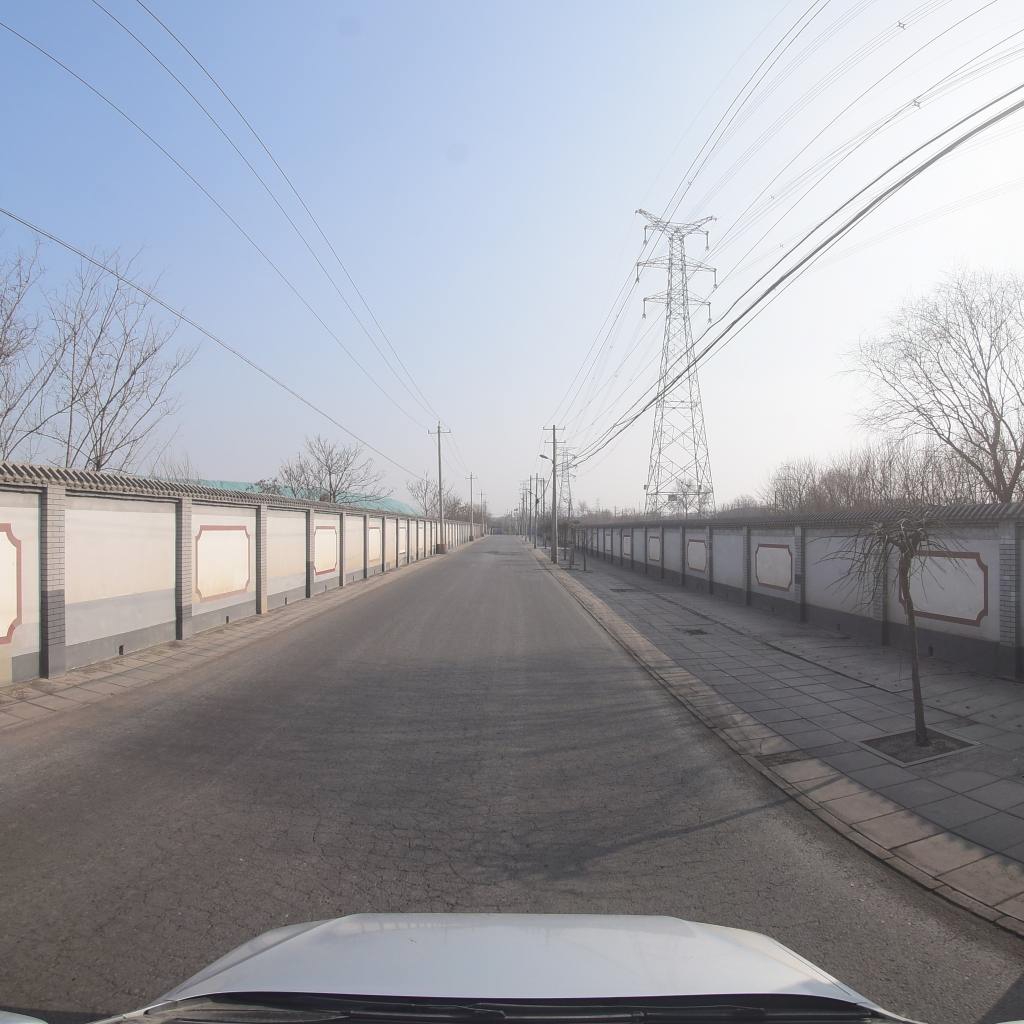
Region: Fengtai
Road damage annotations: alligator crack